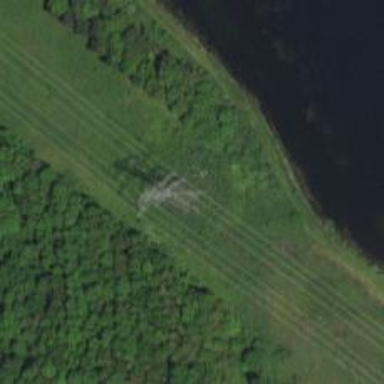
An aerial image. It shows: Power tower.